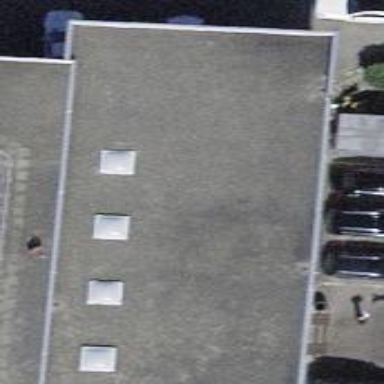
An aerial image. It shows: Car shop.